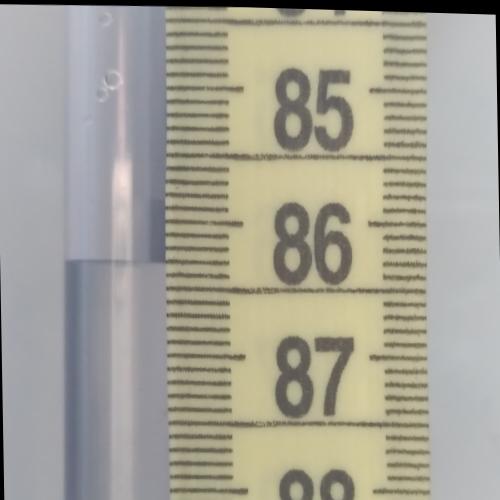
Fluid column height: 86.3 cm